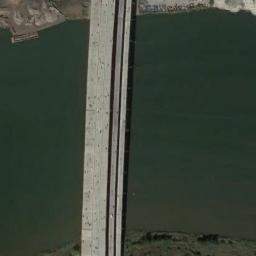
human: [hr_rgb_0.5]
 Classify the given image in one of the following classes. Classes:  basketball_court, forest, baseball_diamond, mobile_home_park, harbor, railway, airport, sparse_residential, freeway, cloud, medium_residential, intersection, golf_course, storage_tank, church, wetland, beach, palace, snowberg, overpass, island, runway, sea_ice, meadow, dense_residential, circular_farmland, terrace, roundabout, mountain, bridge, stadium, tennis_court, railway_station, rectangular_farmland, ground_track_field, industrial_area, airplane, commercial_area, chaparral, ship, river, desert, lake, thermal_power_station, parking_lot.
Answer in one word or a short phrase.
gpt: bridge